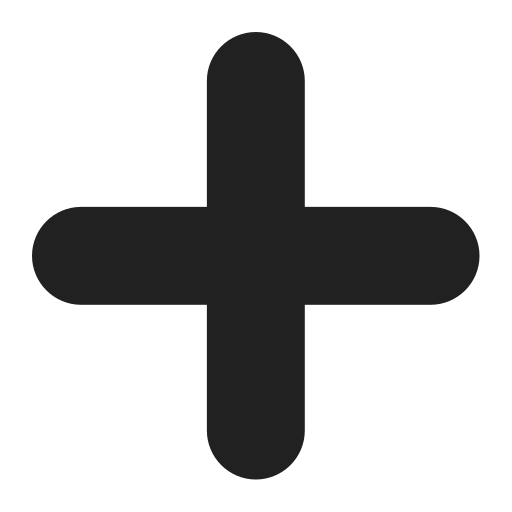
plus high contrast